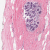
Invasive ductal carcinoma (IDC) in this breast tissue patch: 0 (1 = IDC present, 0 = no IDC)